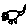
Label: cat